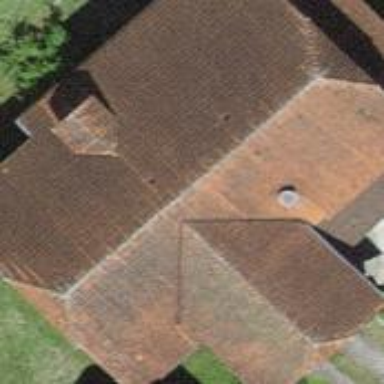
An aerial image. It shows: Rural barn.